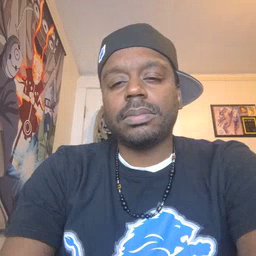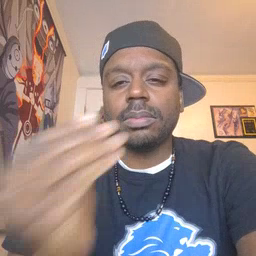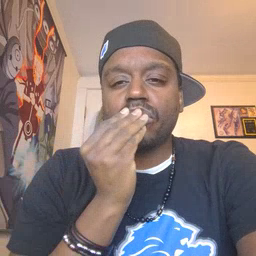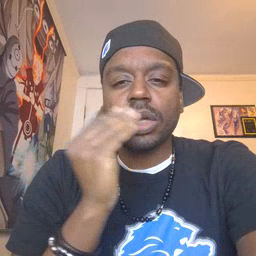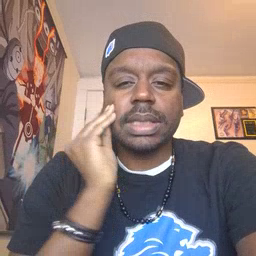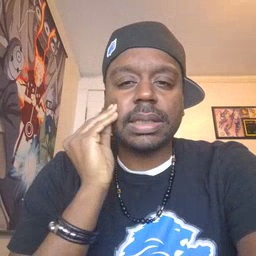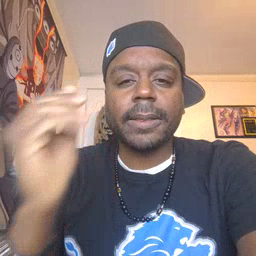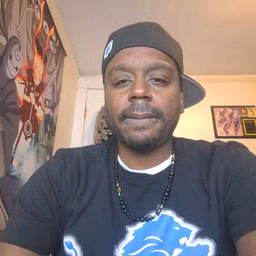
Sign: kiss